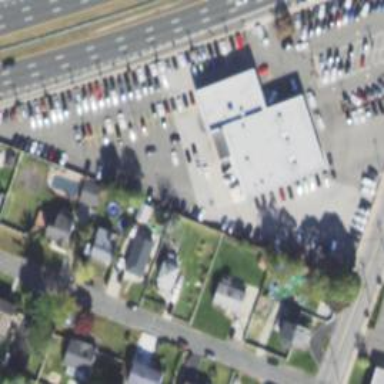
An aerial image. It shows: Commercial building.